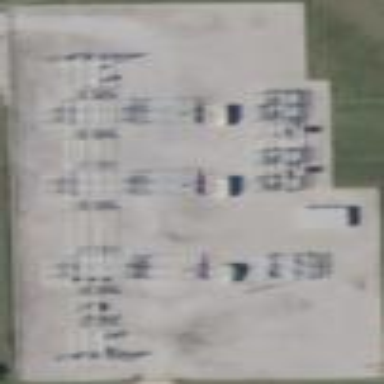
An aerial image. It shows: Power substation.